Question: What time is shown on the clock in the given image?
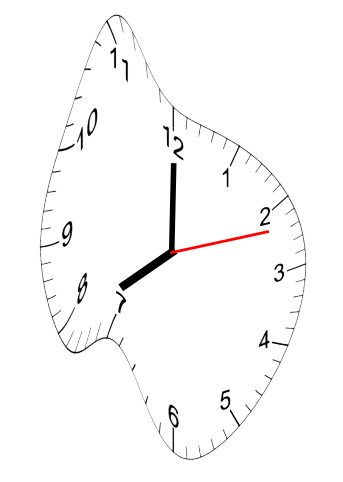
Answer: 08:00:12